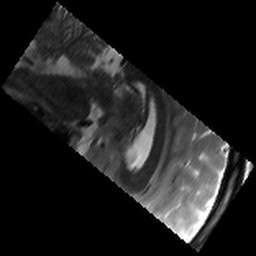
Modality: T2w
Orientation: sagittal
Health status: healthy
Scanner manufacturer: siemens
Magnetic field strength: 3 T
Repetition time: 8.02 s
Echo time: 0.08 s